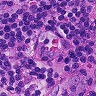
Metastatic tissue present: no